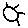
Label: sun